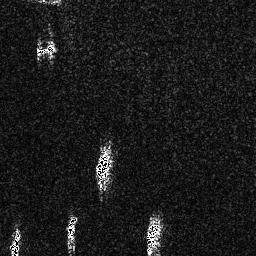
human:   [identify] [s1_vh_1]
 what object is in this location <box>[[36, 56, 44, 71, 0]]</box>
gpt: <ref>1 medium ship at the center</ref>